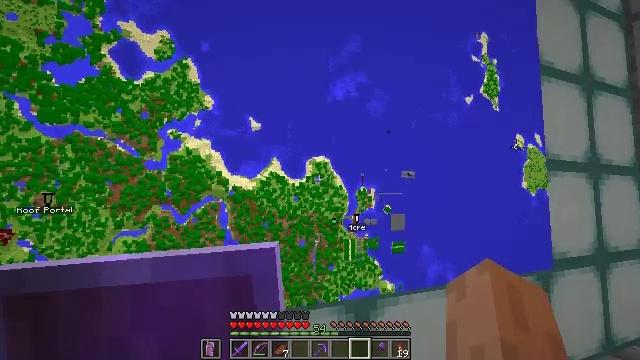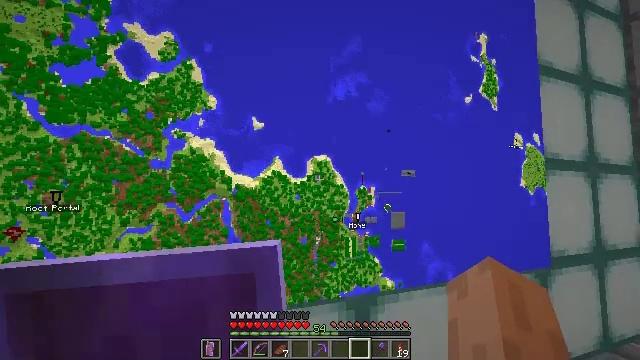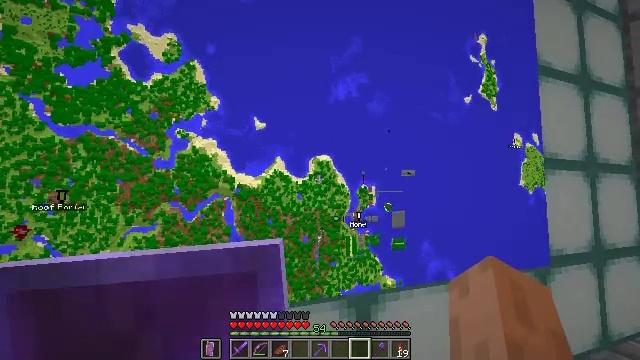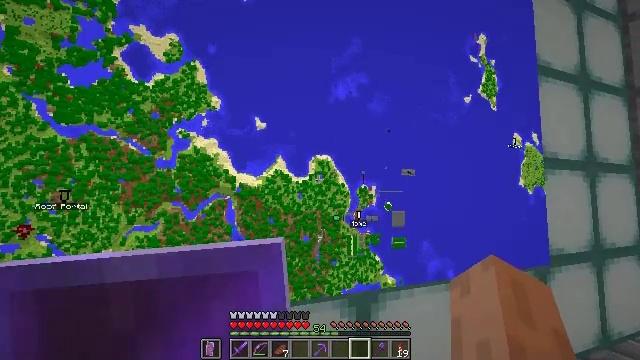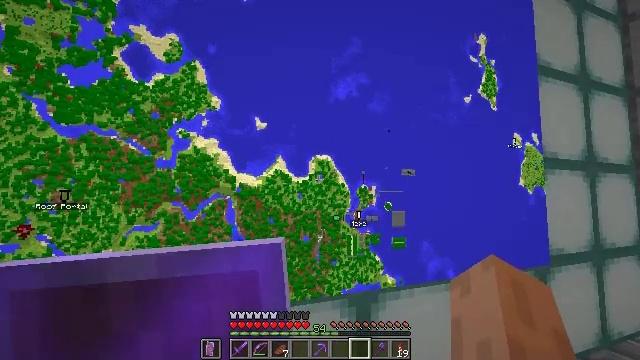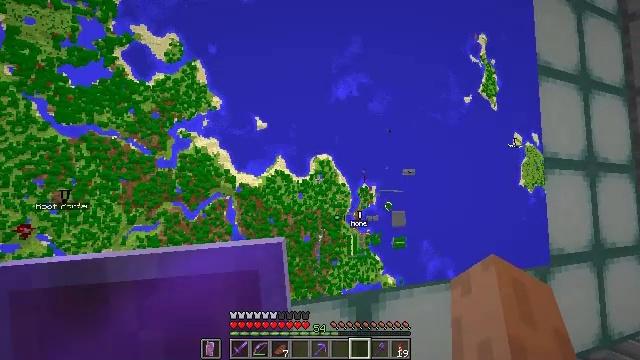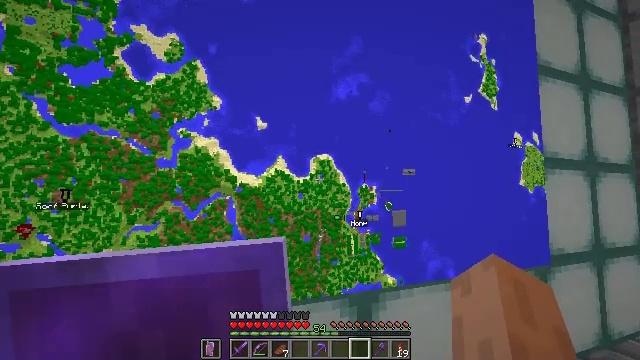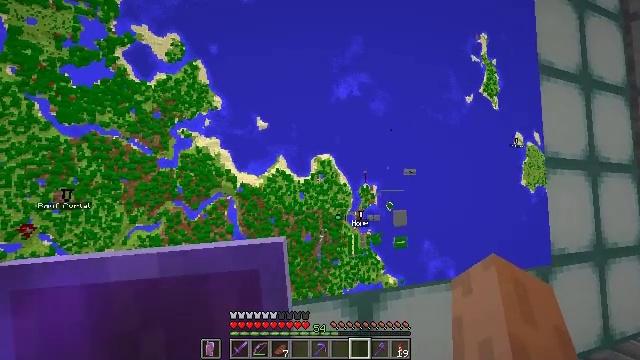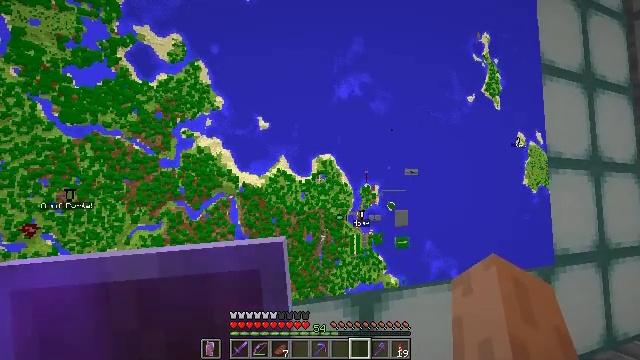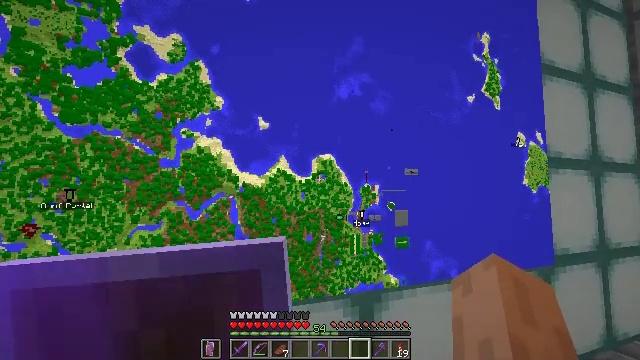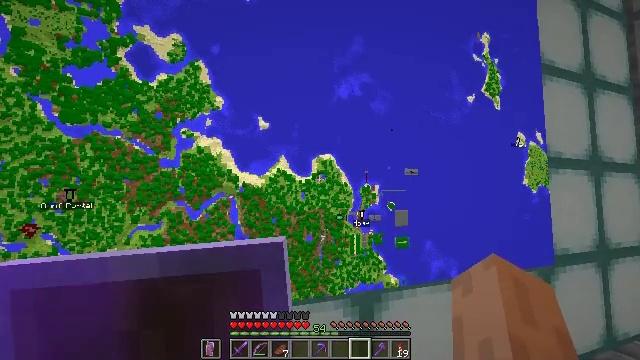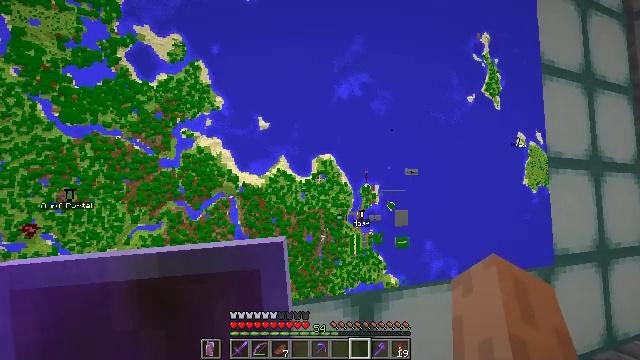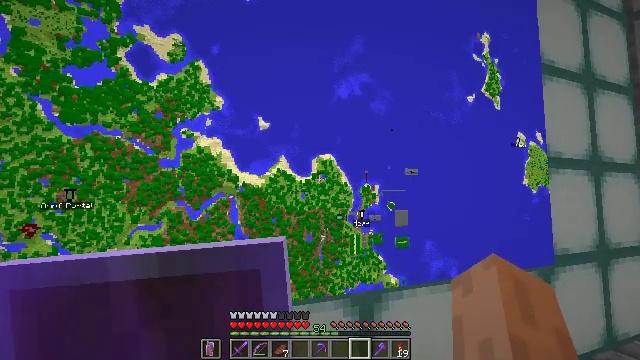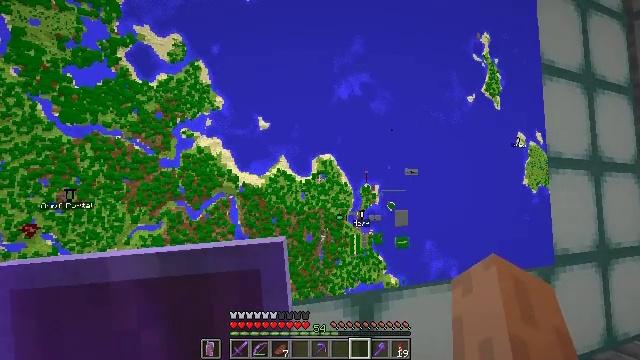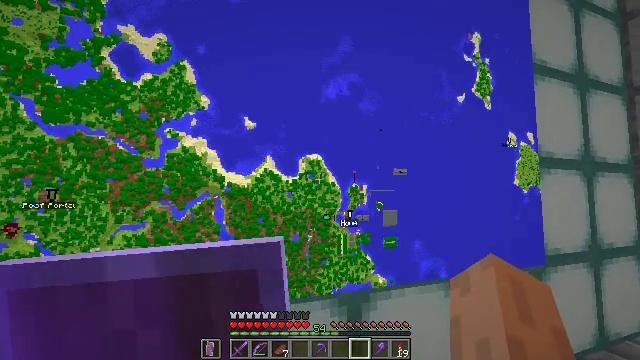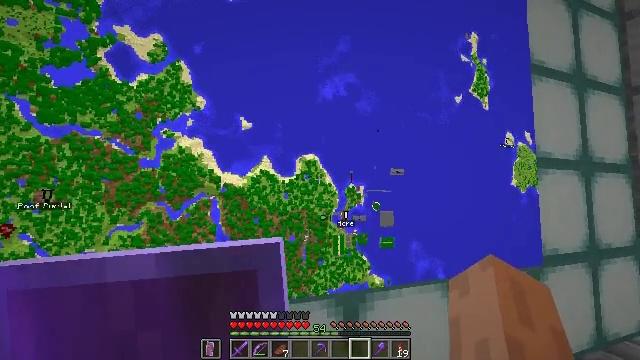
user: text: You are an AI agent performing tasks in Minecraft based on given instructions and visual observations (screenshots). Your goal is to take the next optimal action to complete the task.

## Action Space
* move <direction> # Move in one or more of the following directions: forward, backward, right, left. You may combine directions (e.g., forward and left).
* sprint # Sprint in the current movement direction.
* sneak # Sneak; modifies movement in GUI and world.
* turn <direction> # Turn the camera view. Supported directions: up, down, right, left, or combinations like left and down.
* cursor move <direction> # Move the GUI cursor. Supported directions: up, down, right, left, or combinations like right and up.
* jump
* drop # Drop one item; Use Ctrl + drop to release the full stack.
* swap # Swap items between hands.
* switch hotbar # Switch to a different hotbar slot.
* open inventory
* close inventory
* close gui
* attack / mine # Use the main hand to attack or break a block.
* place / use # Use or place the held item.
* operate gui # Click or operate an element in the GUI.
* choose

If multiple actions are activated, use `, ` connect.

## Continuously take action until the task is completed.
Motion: motion action
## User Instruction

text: Kill the squid.
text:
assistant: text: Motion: no_op
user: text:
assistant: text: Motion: no_op
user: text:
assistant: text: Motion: no_op
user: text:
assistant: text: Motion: no_op
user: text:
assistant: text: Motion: no_op
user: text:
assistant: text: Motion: no_op
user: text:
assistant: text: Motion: no_op
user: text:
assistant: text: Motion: no_op
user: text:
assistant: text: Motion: no_op
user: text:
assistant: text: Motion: no_op
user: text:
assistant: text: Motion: no_op
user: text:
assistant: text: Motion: no_op
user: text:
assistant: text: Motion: no_op
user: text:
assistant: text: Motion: move right
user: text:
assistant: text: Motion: move right
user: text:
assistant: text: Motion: move right
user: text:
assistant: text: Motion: move right
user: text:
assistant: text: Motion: move right
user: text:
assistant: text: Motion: no_op
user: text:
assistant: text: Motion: turn left
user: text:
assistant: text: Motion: no_op
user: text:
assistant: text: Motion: no_op
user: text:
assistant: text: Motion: no_op
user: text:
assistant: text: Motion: no_op
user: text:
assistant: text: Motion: no_op
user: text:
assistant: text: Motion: no_op
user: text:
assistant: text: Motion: no_op
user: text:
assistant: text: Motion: no_op
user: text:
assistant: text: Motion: no_op
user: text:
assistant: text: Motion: no_op